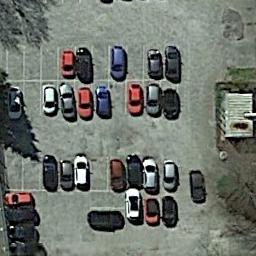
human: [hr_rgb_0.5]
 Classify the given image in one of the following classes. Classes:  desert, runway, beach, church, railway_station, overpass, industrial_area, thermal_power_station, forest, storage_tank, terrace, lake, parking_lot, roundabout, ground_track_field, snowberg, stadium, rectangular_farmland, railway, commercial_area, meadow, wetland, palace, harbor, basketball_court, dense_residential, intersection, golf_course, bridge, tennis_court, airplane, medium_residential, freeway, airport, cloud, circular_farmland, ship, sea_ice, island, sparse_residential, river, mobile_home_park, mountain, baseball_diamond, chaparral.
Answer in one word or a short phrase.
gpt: parking_lot